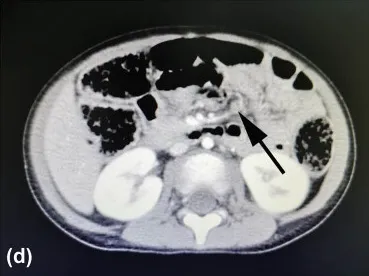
Abdominal CT findings. An enhanced scan revealing left adrenal tumor with increased calcification inside (black arrow).
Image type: radiology (ct)